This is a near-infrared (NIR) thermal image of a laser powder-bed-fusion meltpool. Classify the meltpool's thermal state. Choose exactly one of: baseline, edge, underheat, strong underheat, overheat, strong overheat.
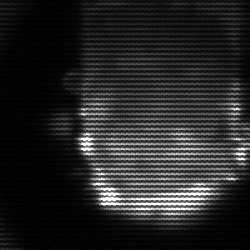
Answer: baseline